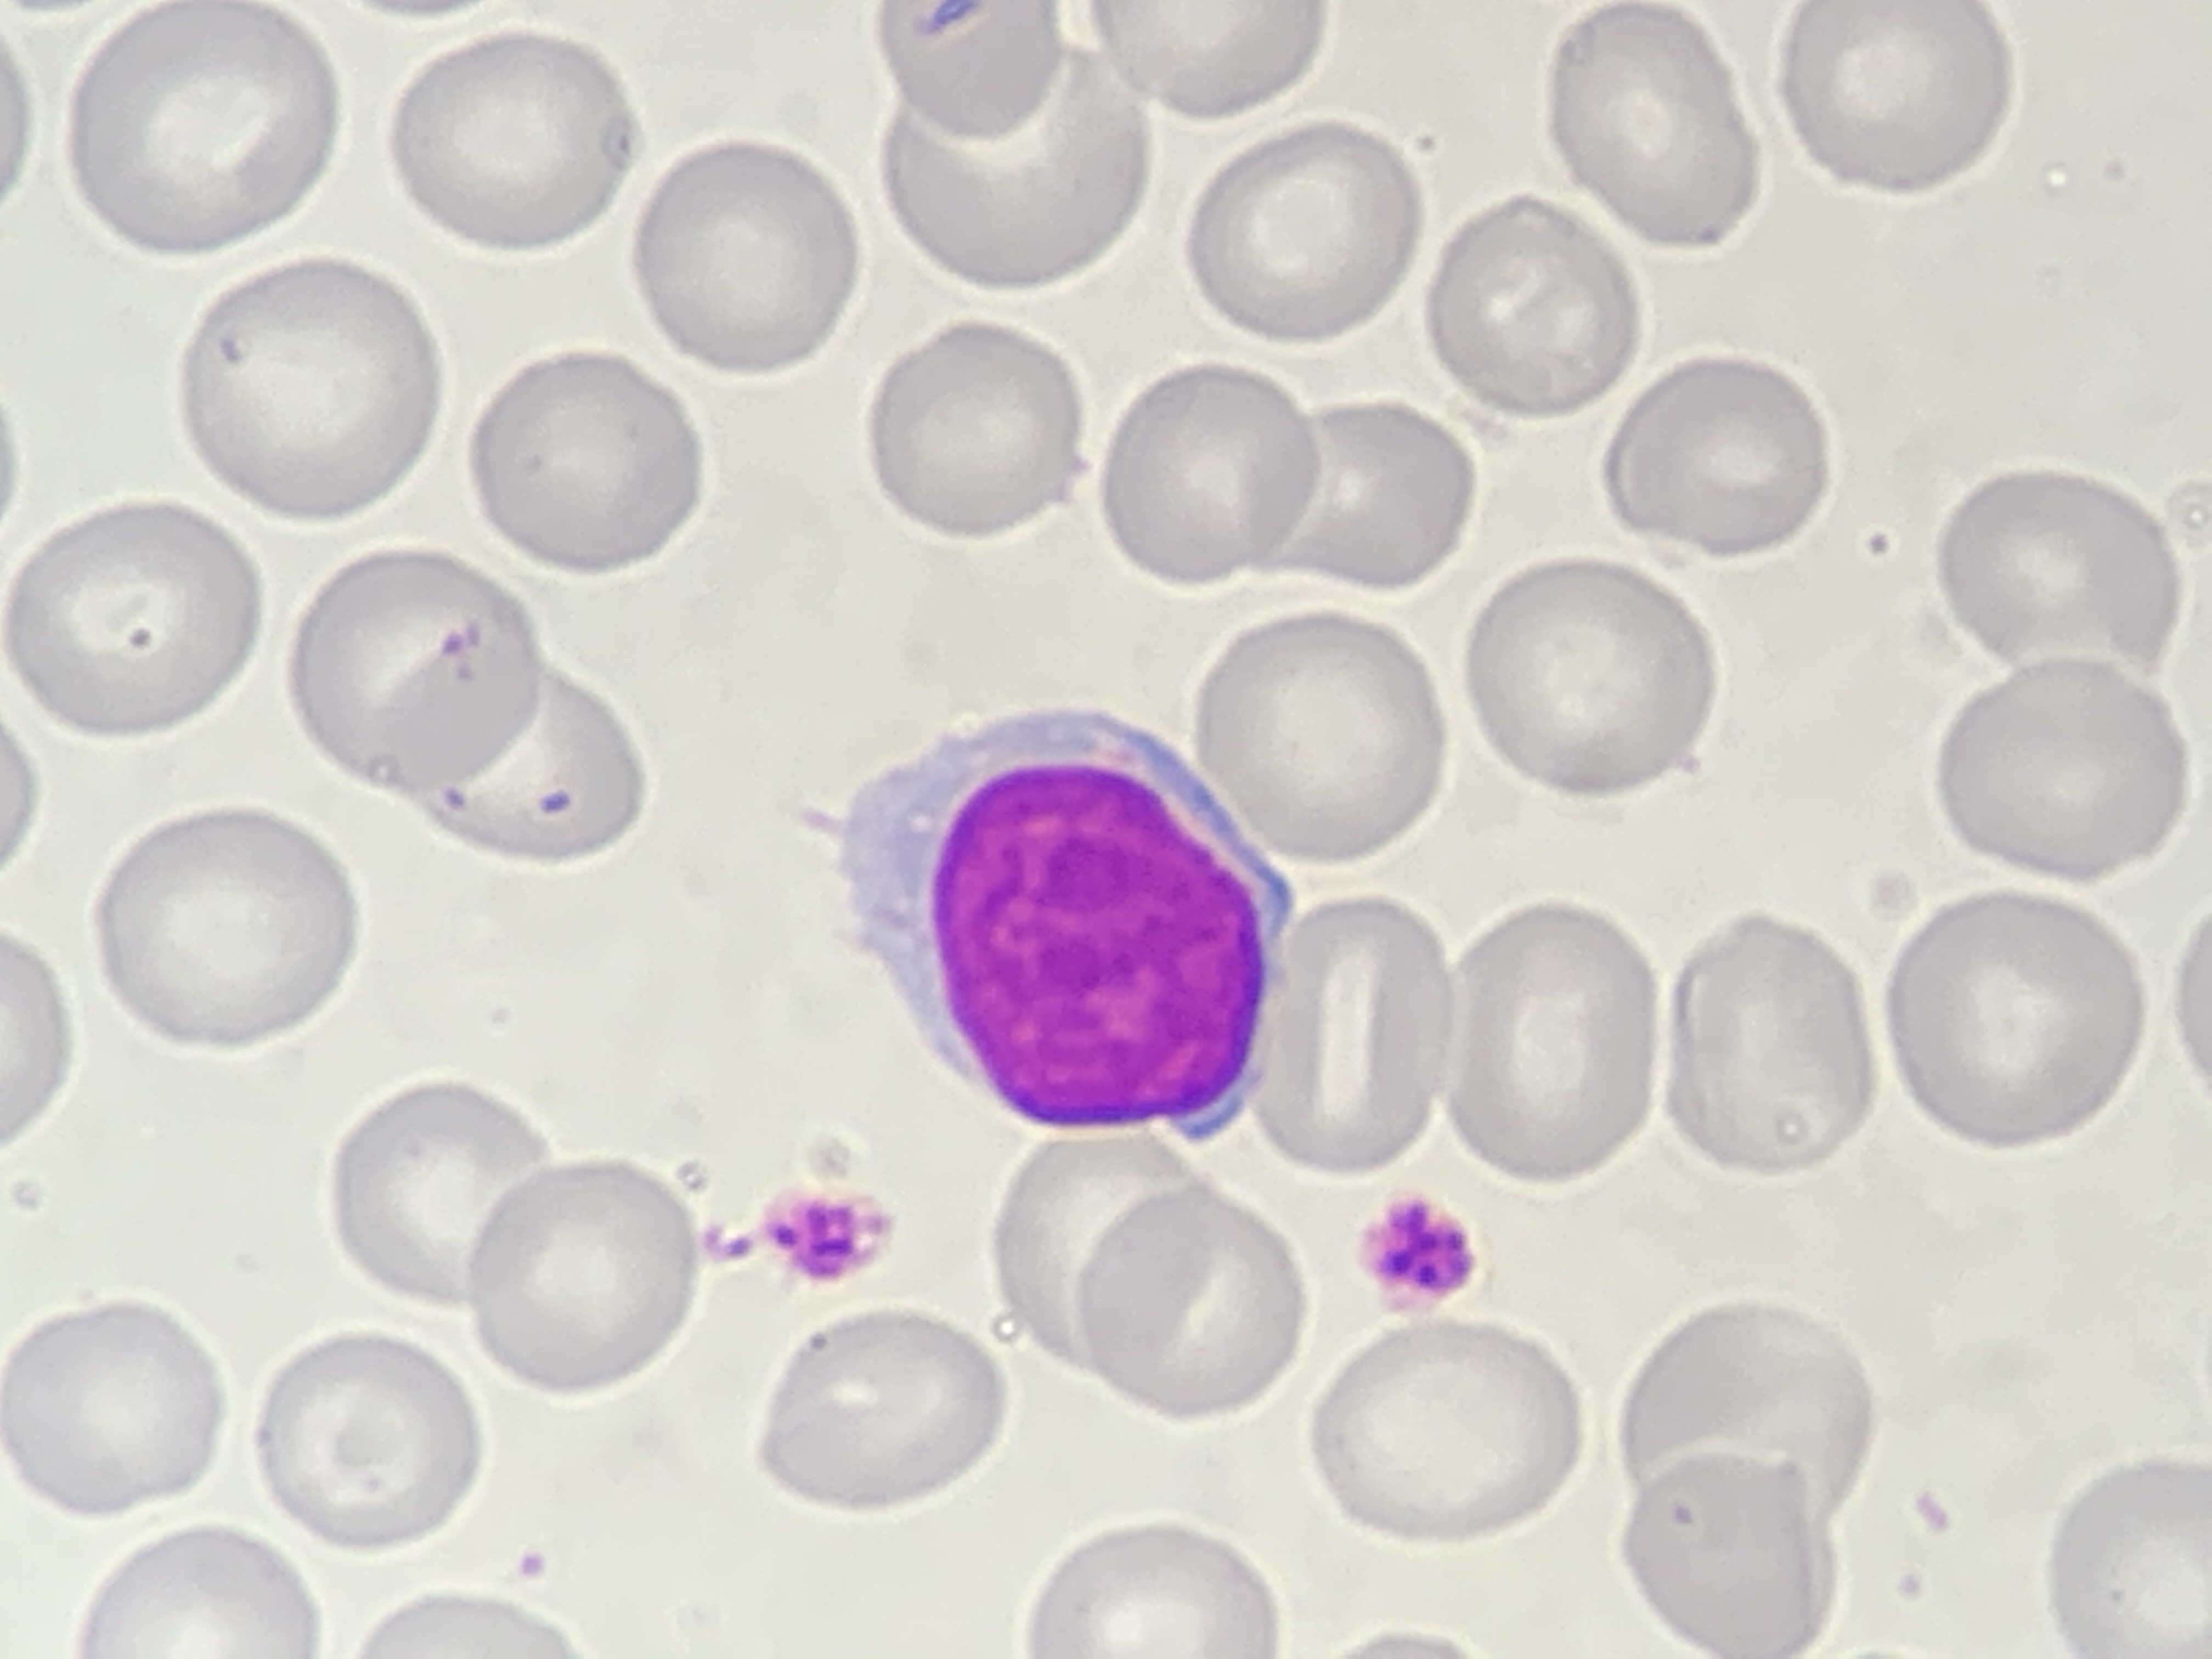
Cell type: LYMPHOCYTES